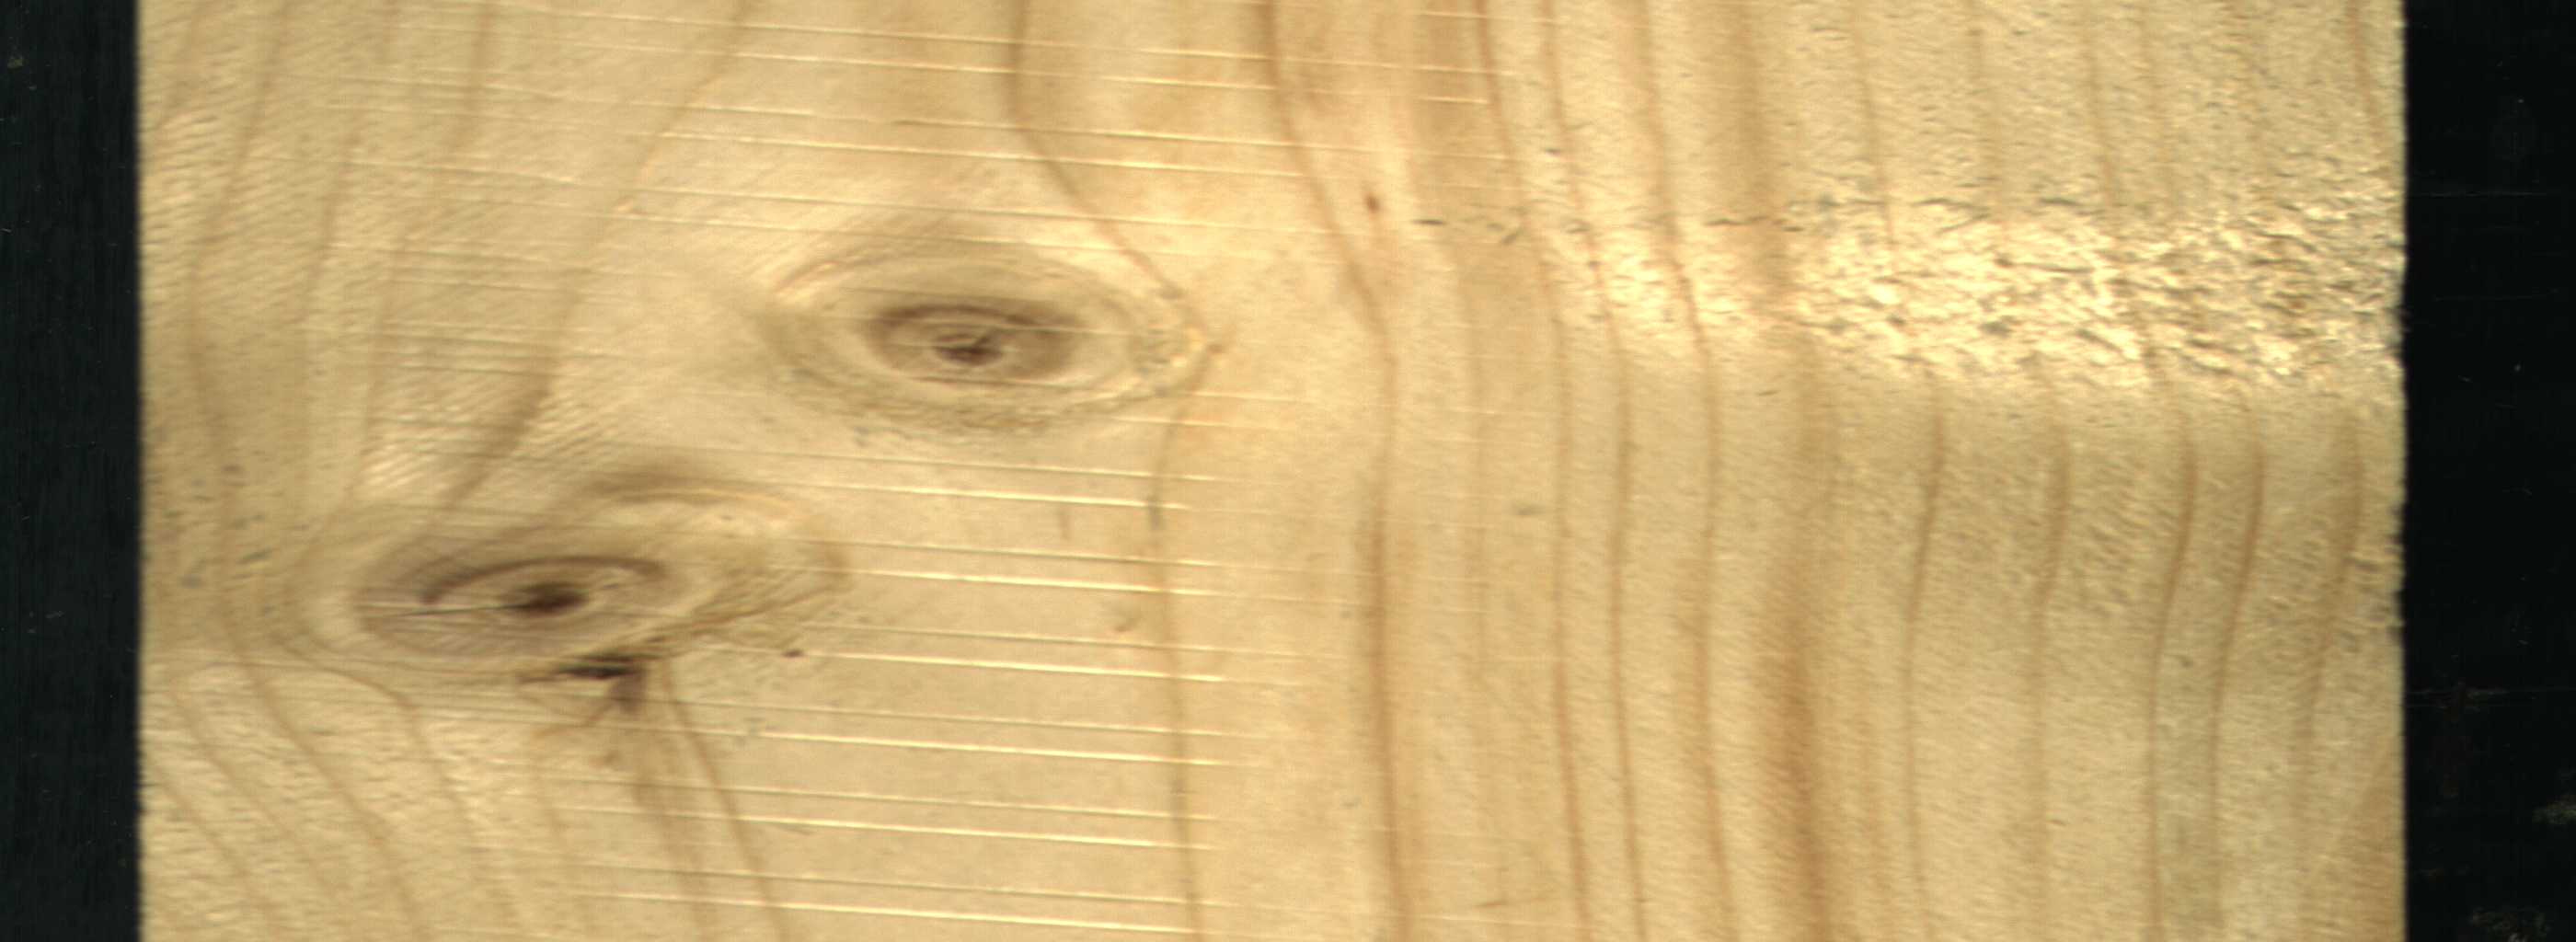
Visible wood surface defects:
Live_Knot
Live_Knot